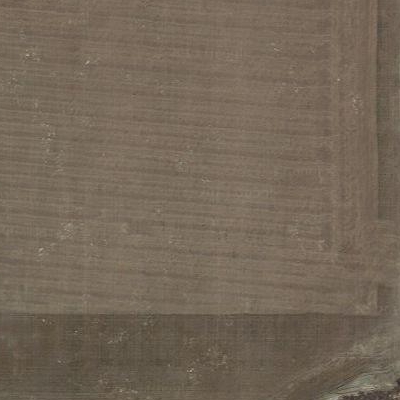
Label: Field